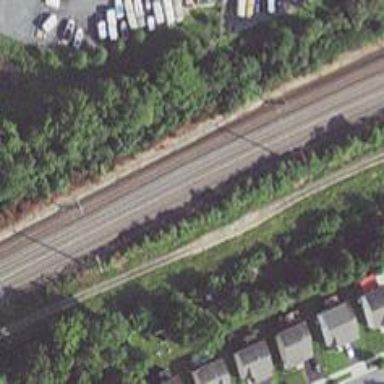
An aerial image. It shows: Railway with electrified contact lines.